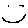
Label: smiley face